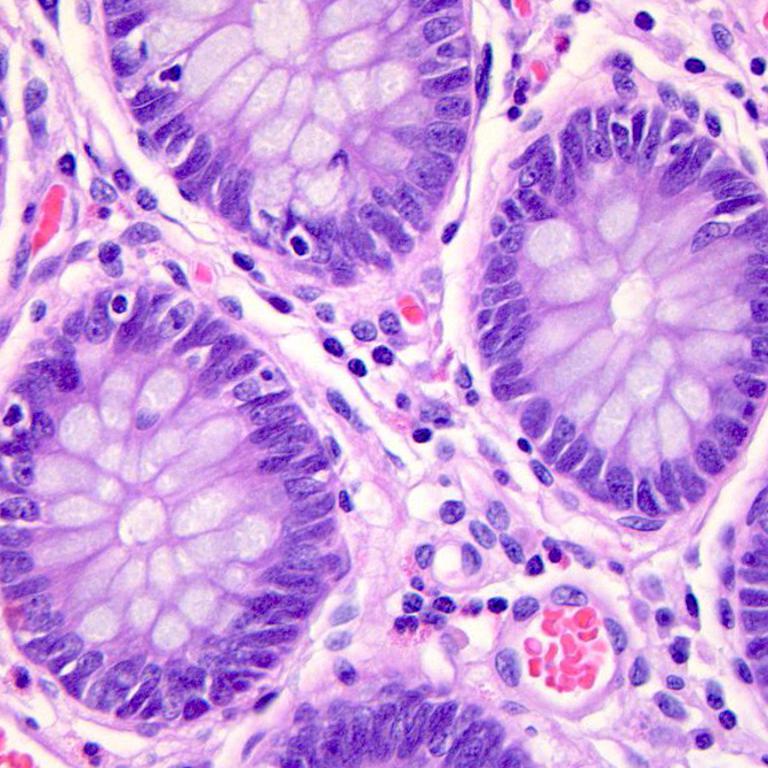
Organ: colon
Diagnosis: benign